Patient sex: M
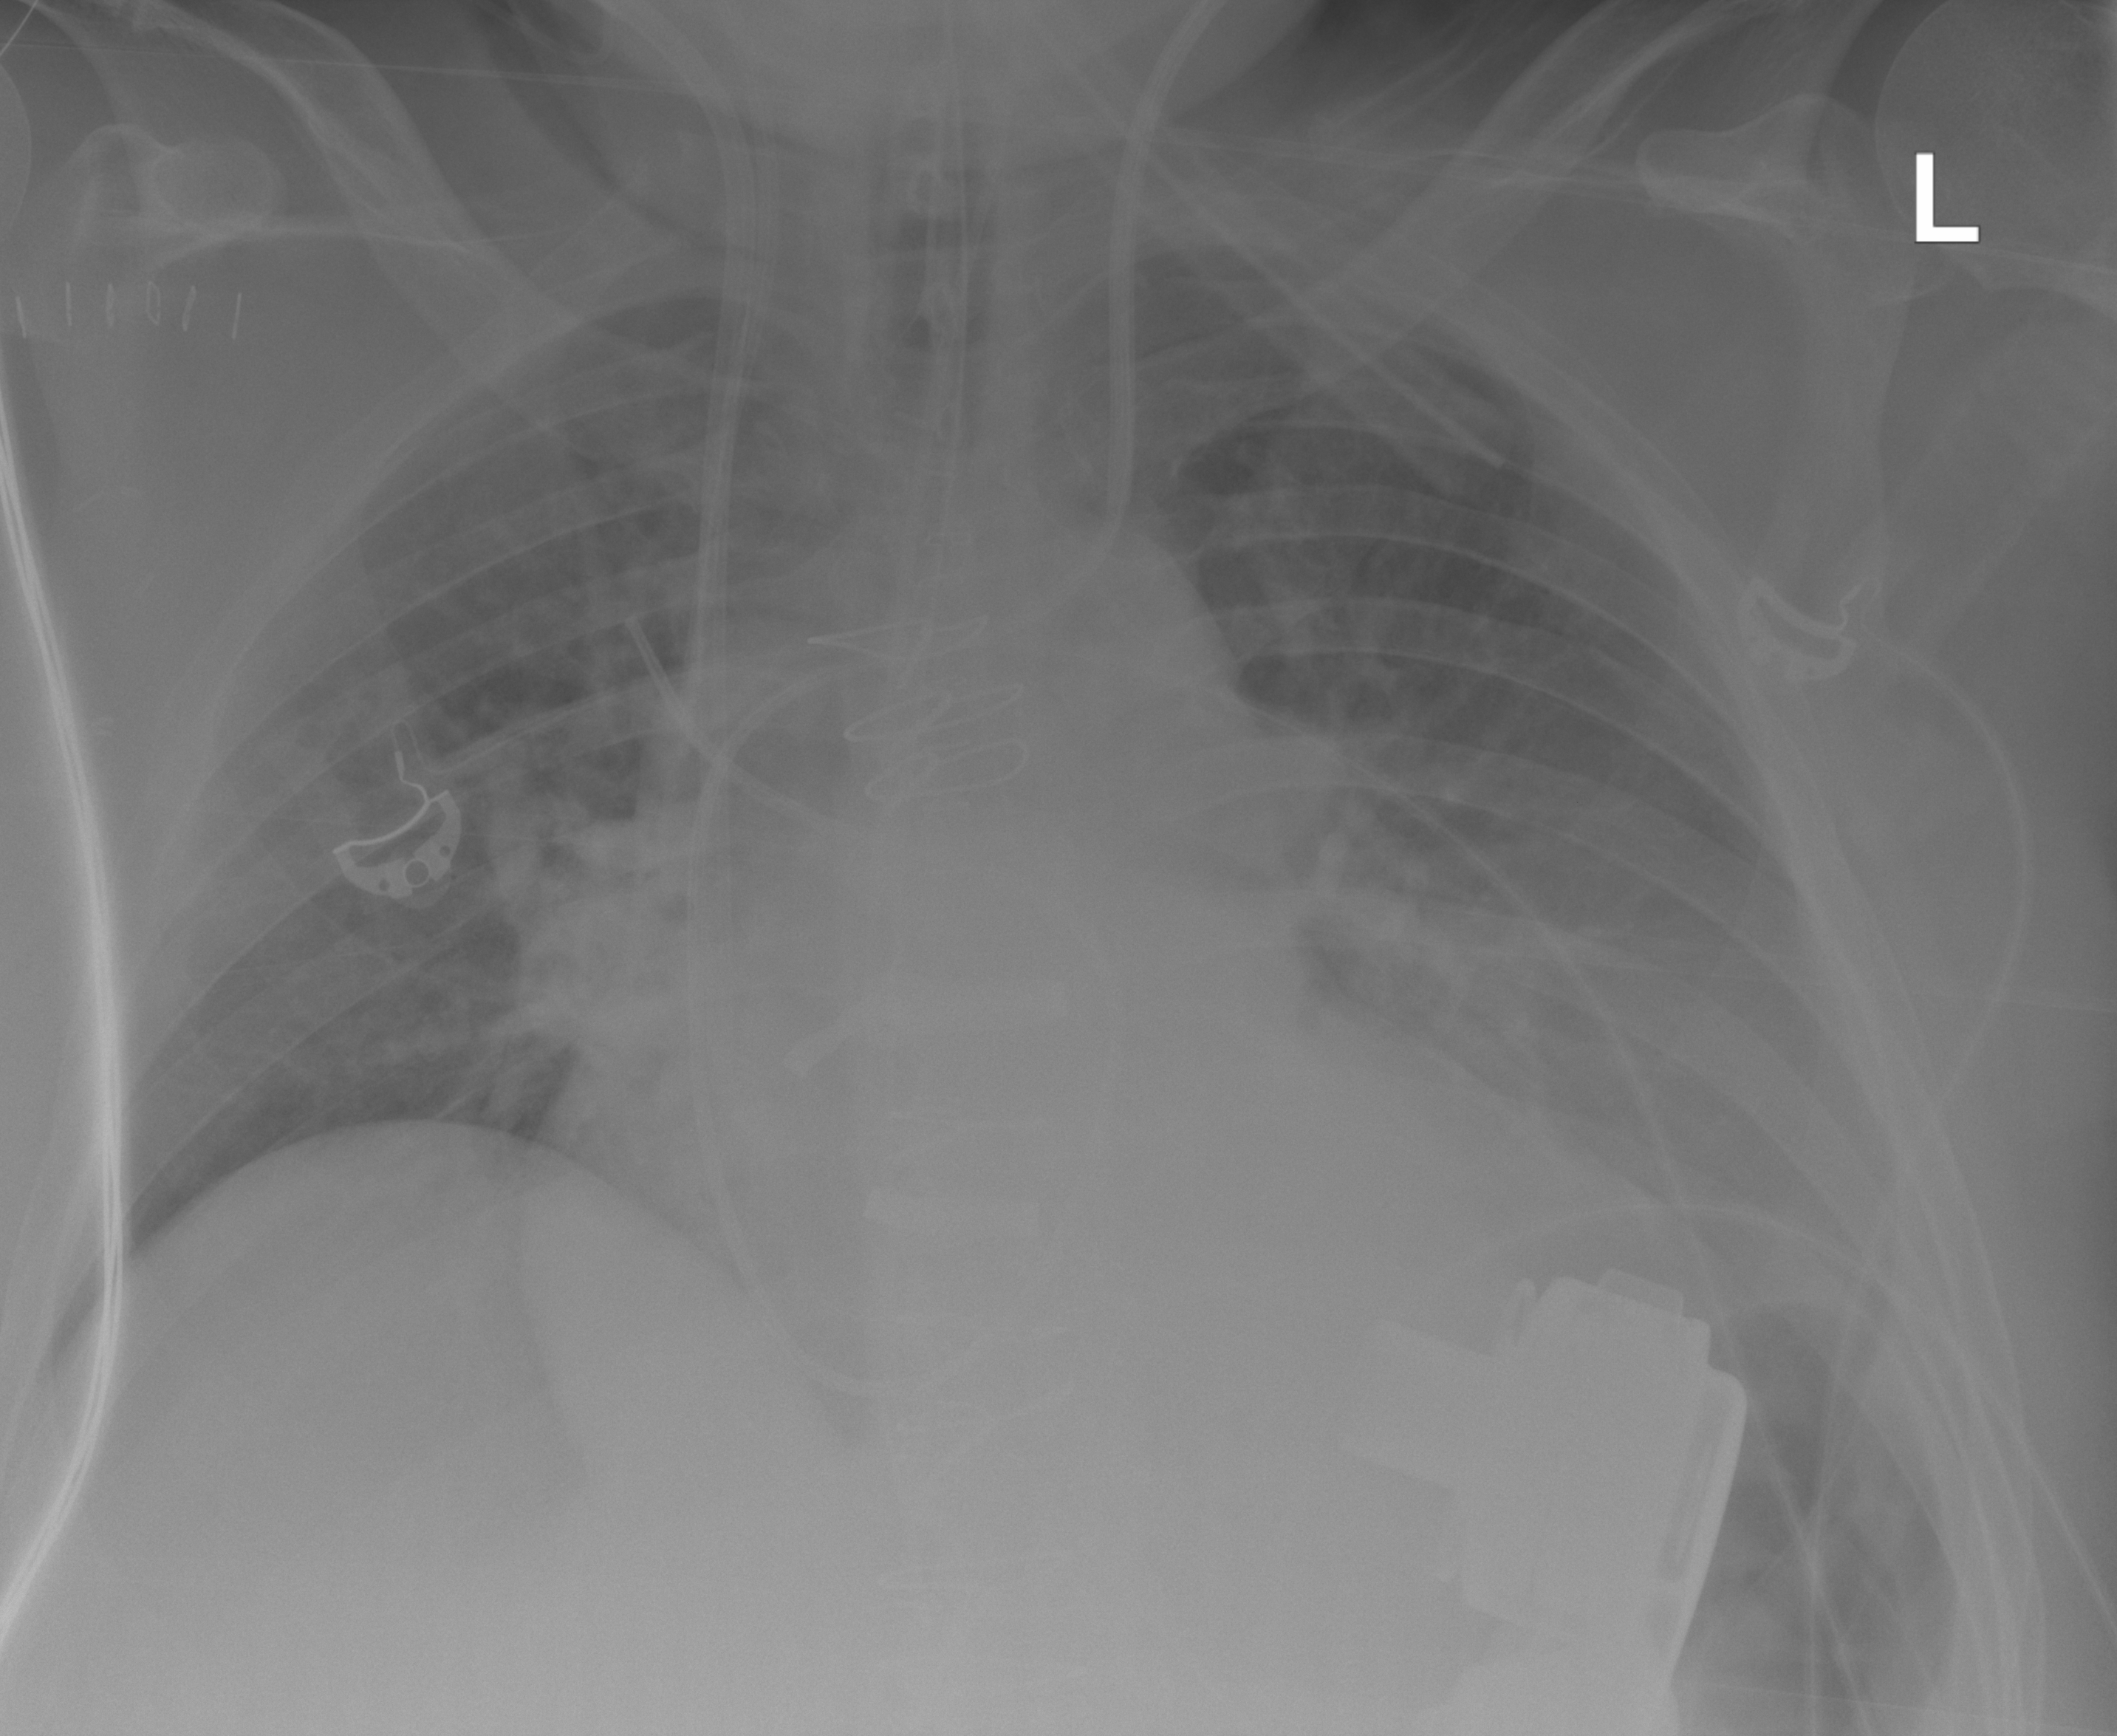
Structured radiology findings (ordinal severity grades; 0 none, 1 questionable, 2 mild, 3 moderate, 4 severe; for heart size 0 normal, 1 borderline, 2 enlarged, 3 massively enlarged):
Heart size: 2
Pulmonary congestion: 2
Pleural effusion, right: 0
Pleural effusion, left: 2
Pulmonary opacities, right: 0
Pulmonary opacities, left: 0
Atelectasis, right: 0
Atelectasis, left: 2